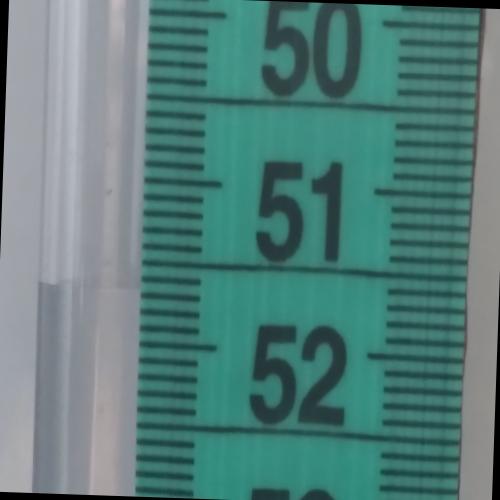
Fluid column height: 51.7 cm